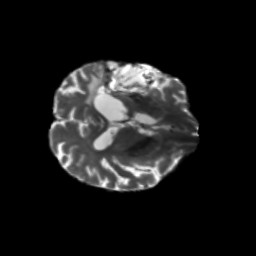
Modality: T2w
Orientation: axial
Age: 55
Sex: male
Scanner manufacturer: siemens
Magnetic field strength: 3 T
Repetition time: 5.47 s
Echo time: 0.0854 s